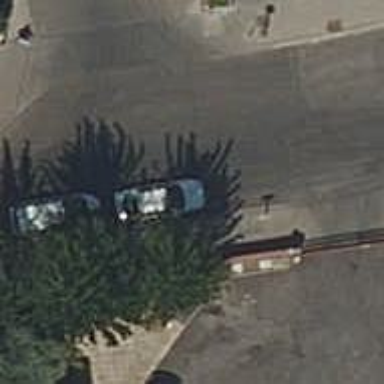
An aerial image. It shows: Taxi stand.